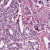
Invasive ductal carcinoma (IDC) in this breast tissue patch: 1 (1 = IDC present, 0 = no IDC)